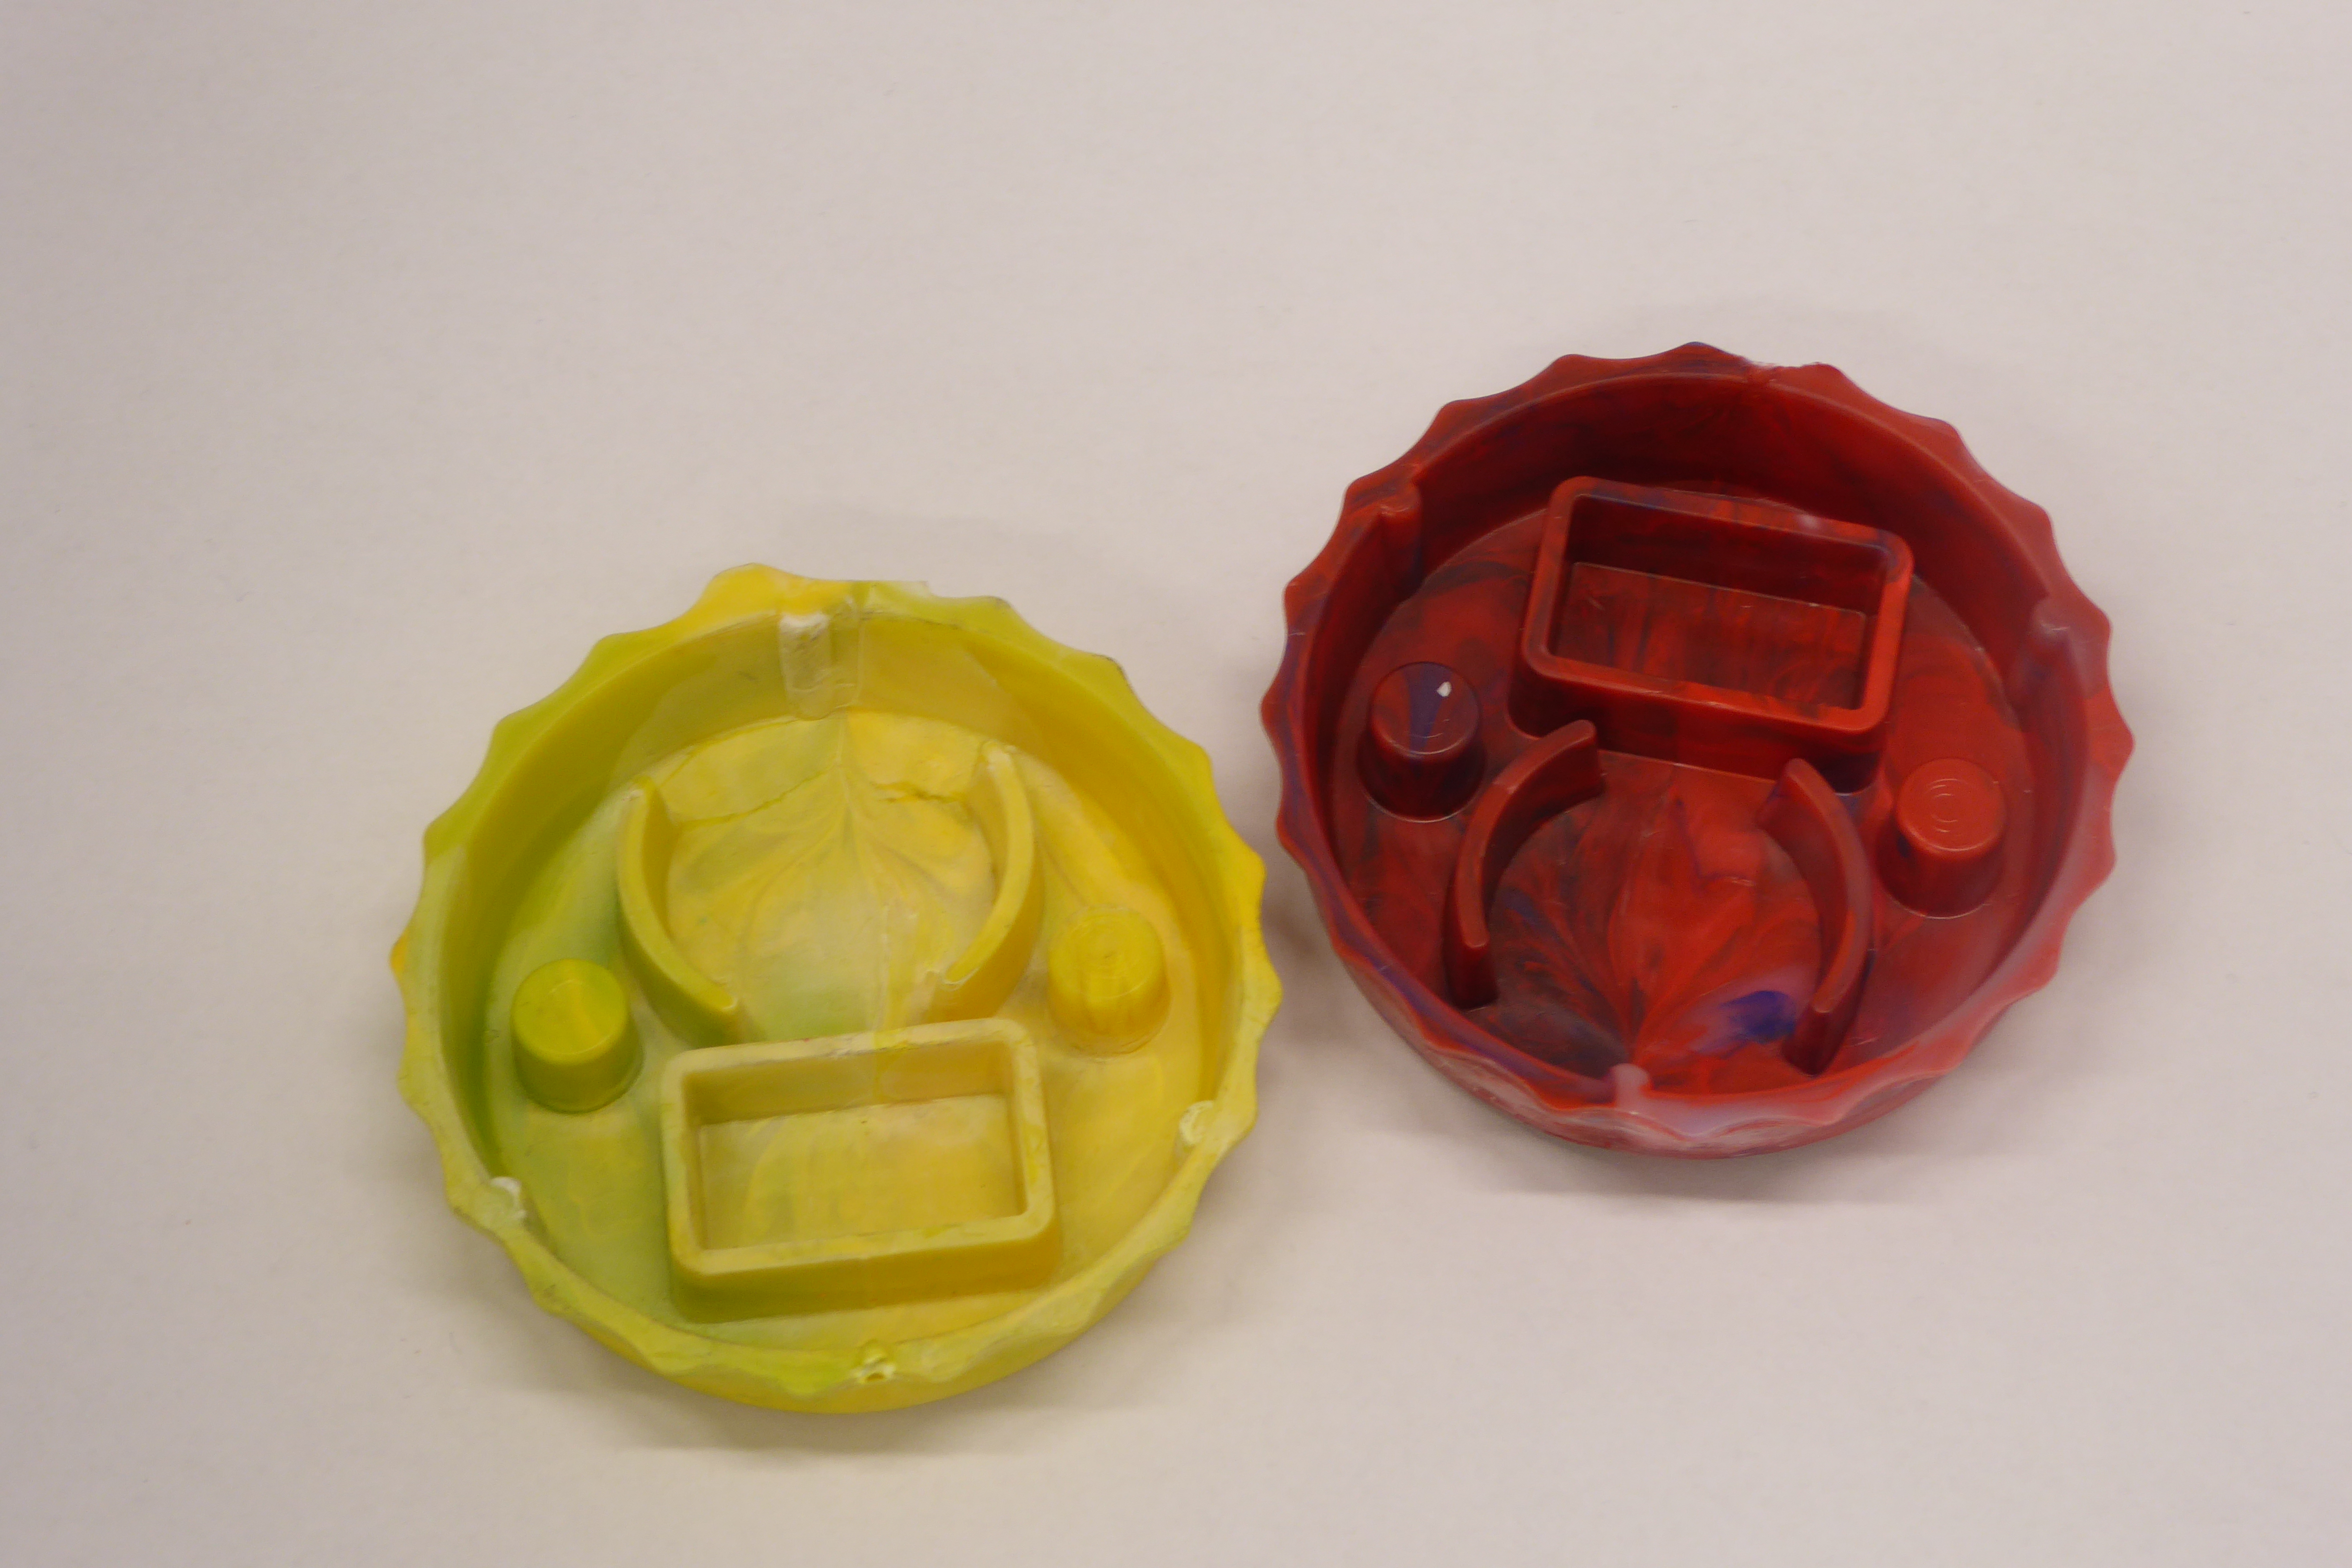
Label: Bottle Opener - Cover